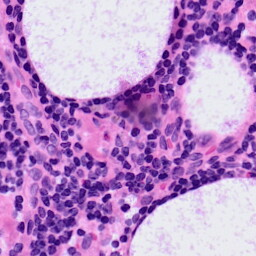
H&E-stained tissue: LymphNode